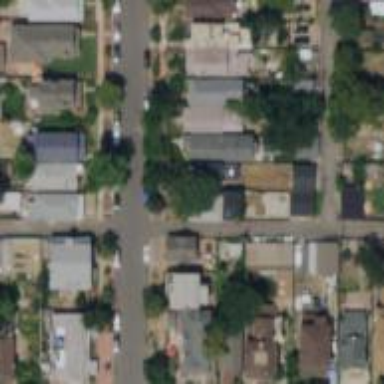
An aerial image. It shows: Alley classified as service road.